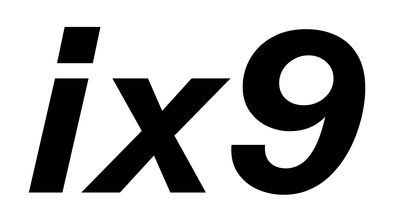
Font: InstrumentSans-Italic_Bold_Italic